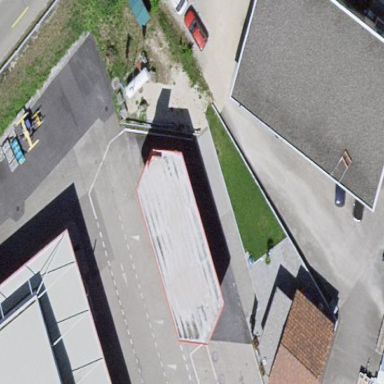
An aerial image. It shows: Fuel station.